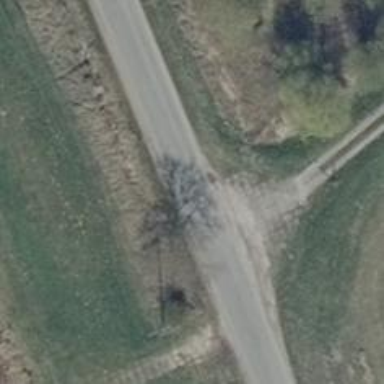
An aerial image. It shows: Unclassified road with asphalt surface.